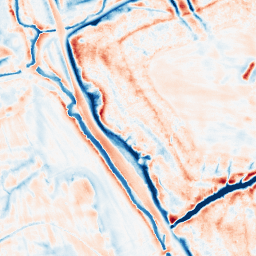
Category: edge_preserving
Decomposition family: bilateral
Decomposition parameters: d: 21
sigma_color: 150
sigma_space: 25
Upsampling method: sinc_hamming
Upsampling parameters: scale: 2
kernel_size: 8
Upsampling scale: 2